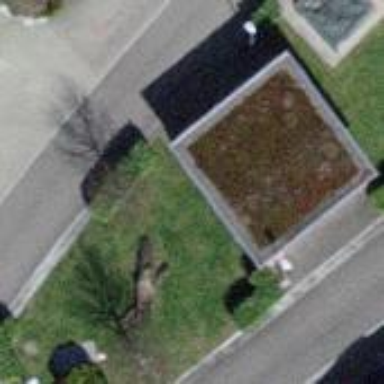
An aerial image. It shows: View of roof of building.